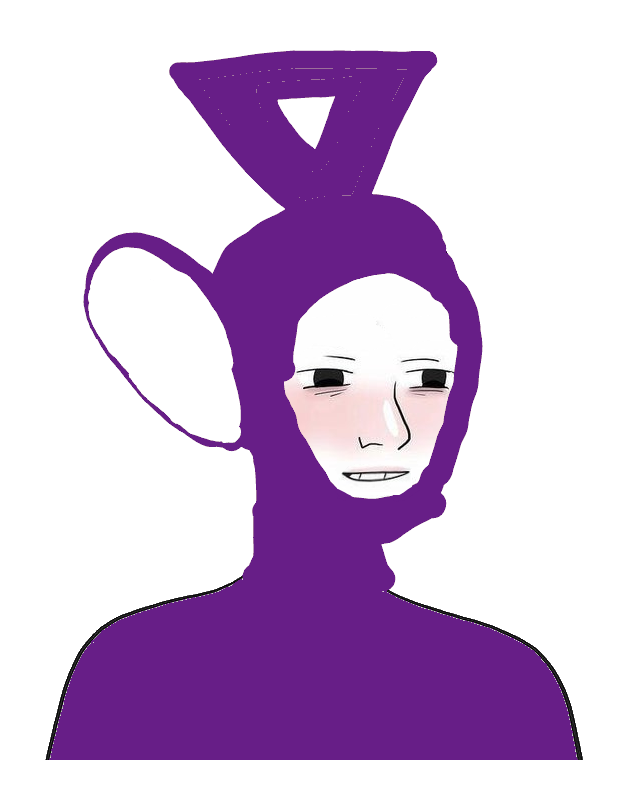
Label: 5_Twinkjak